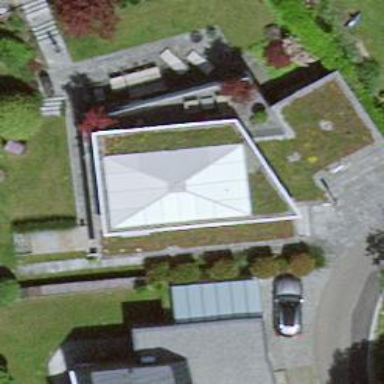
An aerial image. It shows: House with flat roof.